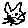
Label: cat